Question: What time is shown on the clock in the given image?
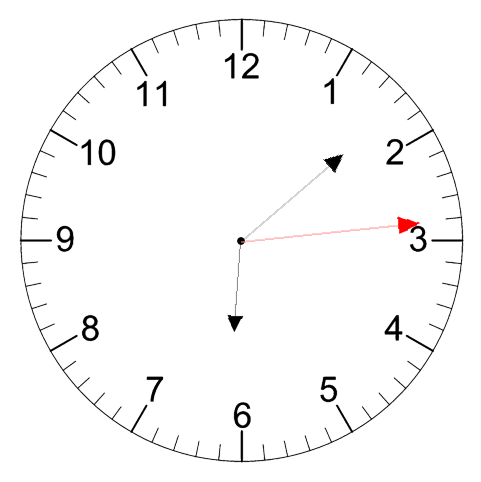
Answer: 06:08:14